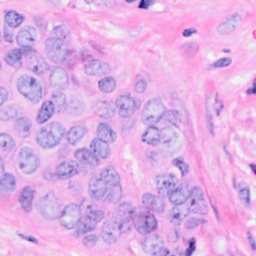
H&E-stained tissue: Breast